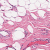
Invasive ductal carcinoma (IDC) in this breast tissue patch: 0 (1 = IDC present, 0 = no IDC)